Question: I have an ACR38 smartcard reader connected to my computer and I can see its and using :

But I can't communicate with it in Python 3.4.1 via :
'''
>>> dev = usb.core.find(idVendor=0x072F, idProduct=0x90CC)
>>> print(dev)
None
>>>
'''
Why?!
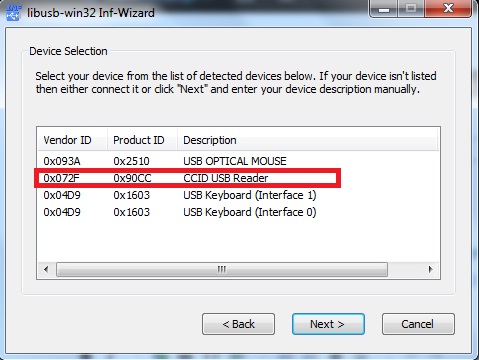
Answer: Did you create the driver (inf file) and install it from the wizard?
Does your device show up in the device manager as libusb device?